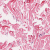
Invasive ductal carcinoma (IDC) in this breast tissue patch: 0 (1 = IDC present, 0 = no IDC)